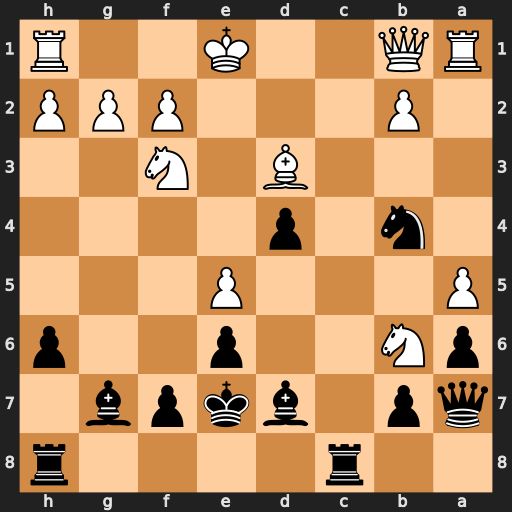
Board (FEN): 2r4r/qp1bkpb1/pN2p2p/P3P3/1n1p4/3B1N2/1P3PPP/RQ2K2R
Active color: b
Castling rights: KQ
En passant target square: -
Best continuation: Rc1+ Qxc1 Nxd3+ Kd1 Nxc1